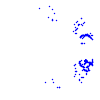
Particle: kaon